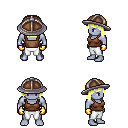
a pixel art fantasy rpg character, male body template, dark elf, purple skin, brown pirate shirt, white pants, gold pageboy hairstyle, chain helm, gold gloves, four views (front, back, left, right), 2x2 character sprite sheet, small pixel art, hard edges, no anti-aliasing